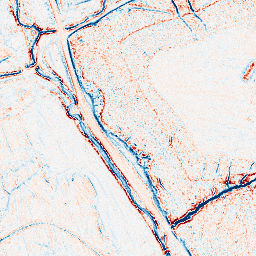
Category: edge_preserving
Decomposition family: anisotropic_diffusion
Decomposition parameters: iterations: 10
kappa: 10
gamma: 0.1
Upsampling method: quartic
Upsampling parameters: scale: 8
Upsampling scale: 8